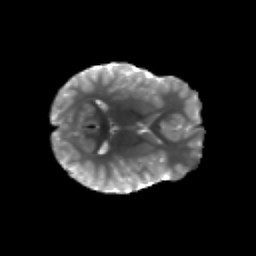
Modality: T2w
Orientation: axial
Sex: female
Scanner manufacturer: siemens
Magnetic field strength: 3 T
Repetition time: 5 s
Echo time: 0.071 s